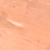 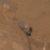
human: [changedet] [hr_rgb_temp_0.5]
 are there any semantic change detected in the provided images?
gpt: Some buildings and a road appear in the desert.